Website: walmart
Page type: cart
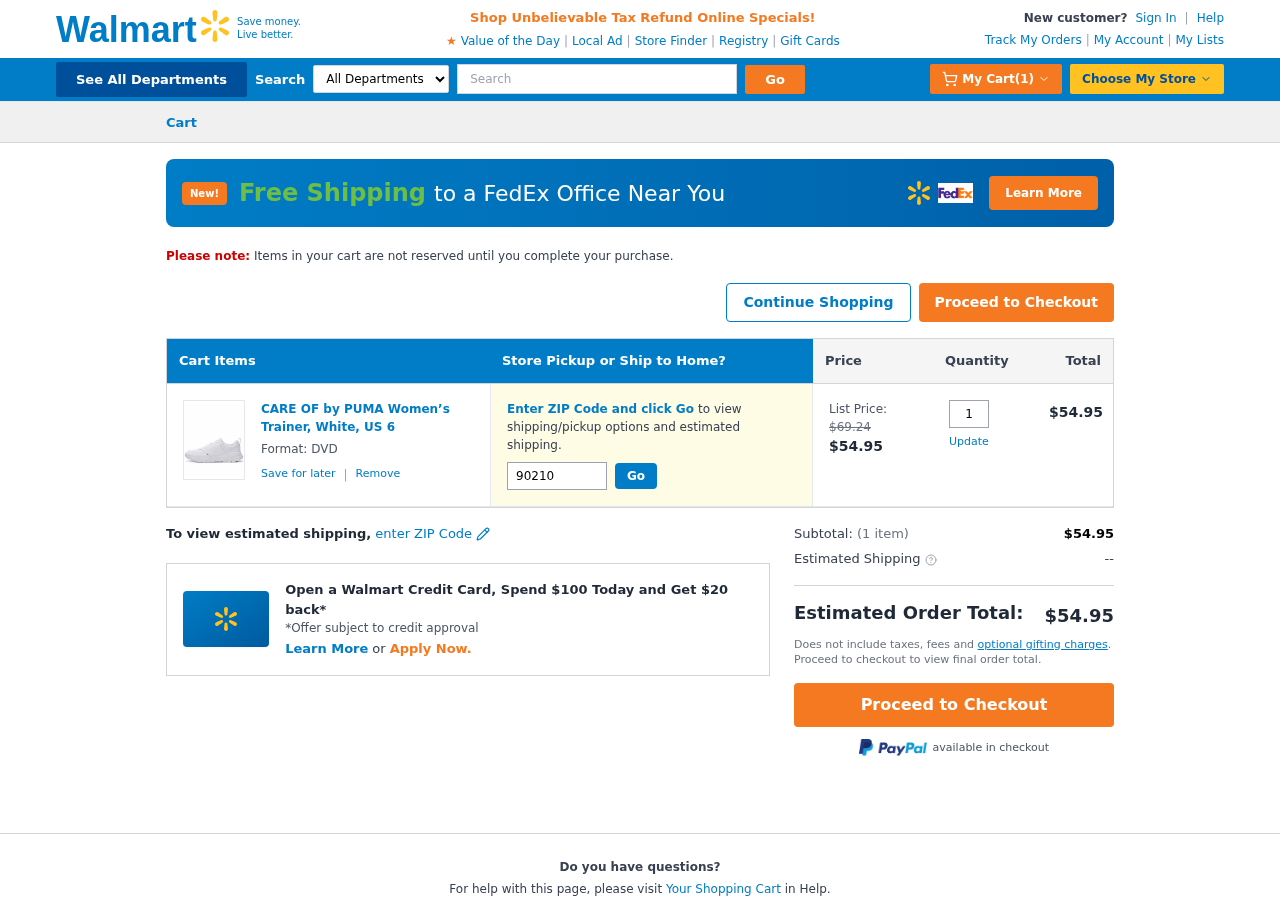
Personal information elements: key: PII_POSTCODE
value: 90210
Product elements: key: PRODUCT1_NAME
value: CARE OF by PUMA Women’s Trainer, White, US 6
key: PRODUCT1_PRICE
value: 54.95
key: PRODUCT1_QUANTITY
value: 1
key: PRODUCT1_ORIGINAL_PRICE
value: $69.24
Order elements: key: ORDER_NUM_ITEMS
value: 1
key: ORDER_SUBTOTAL
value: $54.95
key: ORDER_TOTAL
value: $54.95
Search elements: key: HEADER_SEARCH
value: Search